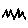
Label: zigzag